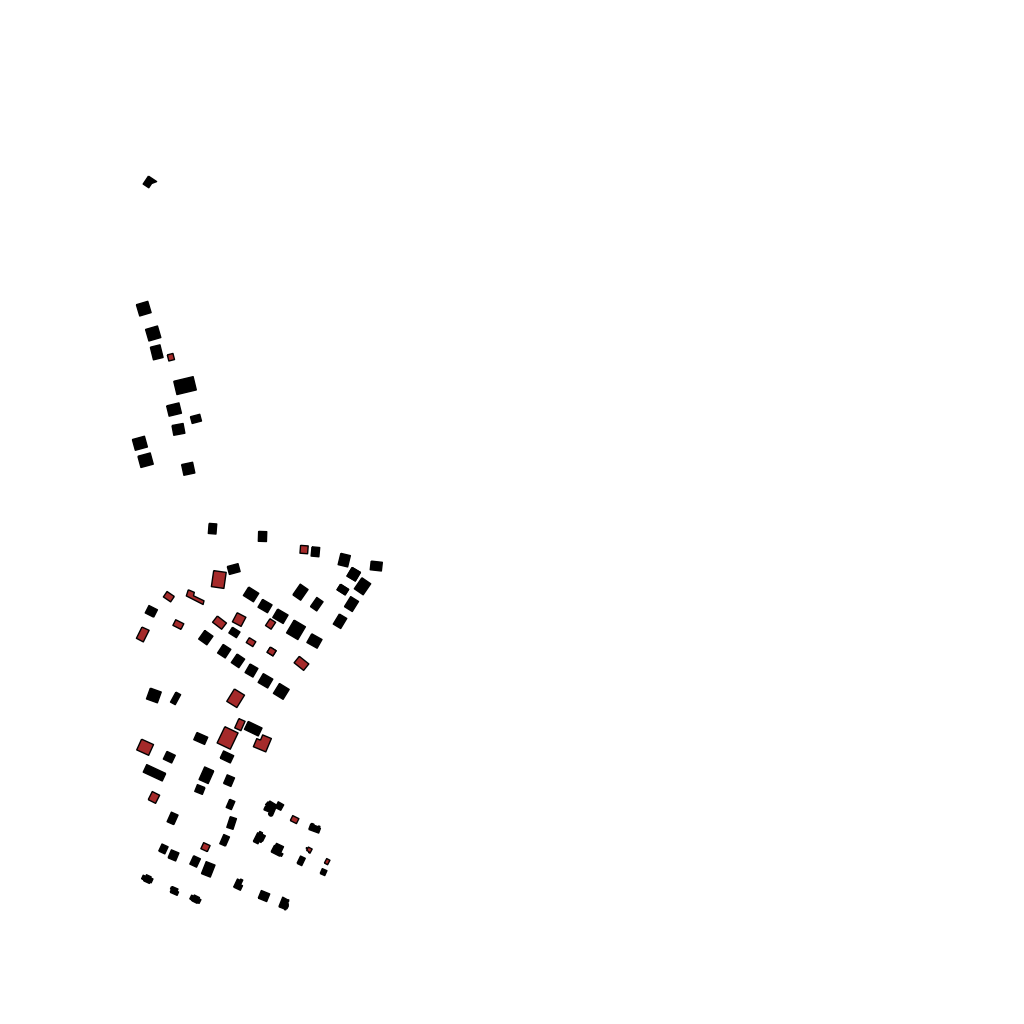
Tags: overhead vector_map, recreation, residential, individual_rise, low_rise, density_1, Building, Facility, 1.0 km²